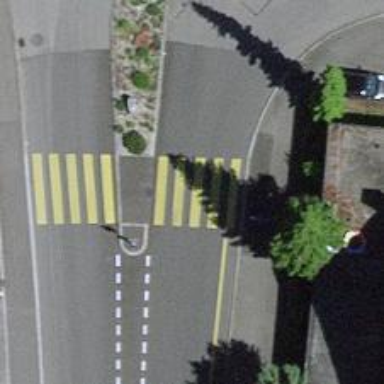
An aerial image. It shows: Uncontrolled zebra crossing with pedestrian island.